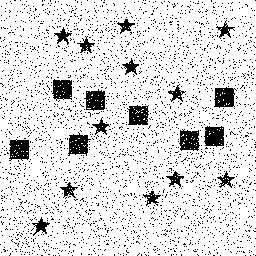
Squares: 8
Triangles: 0
Stars: 12
Total shapes: 20